Question: It is possible to configure Eclipse to show lines like it is done in intellJ IDEA, please see screenshot below.

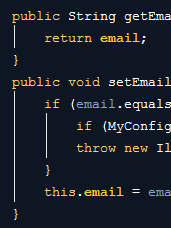
Answer: As investigation shown there is no such a possibility.